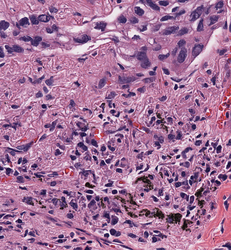
Tumor epithelial tissue: yes
Tumor-associated stroma tissue: yes
Normal tissue: no